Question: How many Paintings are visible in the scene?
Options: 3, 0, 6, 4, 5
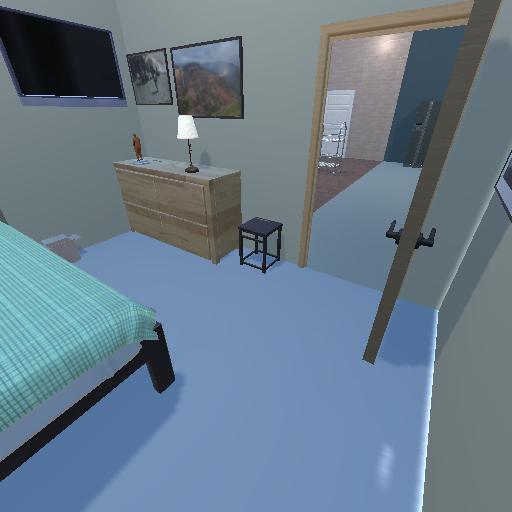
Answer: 3